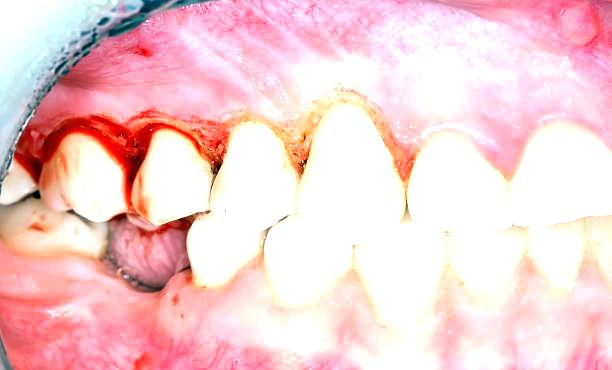
Condition: Gingivitis